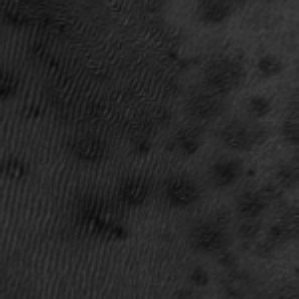
Label: frost